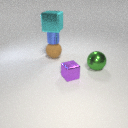
large cyan metal cube above large brown rubber sphere